Question: I'm looking for a voting algorithm that picks the winners based on combination of majority of votes and number of votes.
> Our company has a cereal bar. We have room for 3 different cereals. We
want to allow our employees to vote on which cereals they want.We
don't want to strictly pick the top 3 winners based on popularity
because there may be a minority of employees who can only eat 1
particular cereal (for whatever reason) and we'd like to give them
special allowance as possible.
Given the following vote outcome, here is the results we'd like the algorithm to give us.

I'm looking for an algorithm that does this kind of ranking. If you can at least provide the name of what I'm looking for that would be a big help as I could search for it better. :)
Thanks!
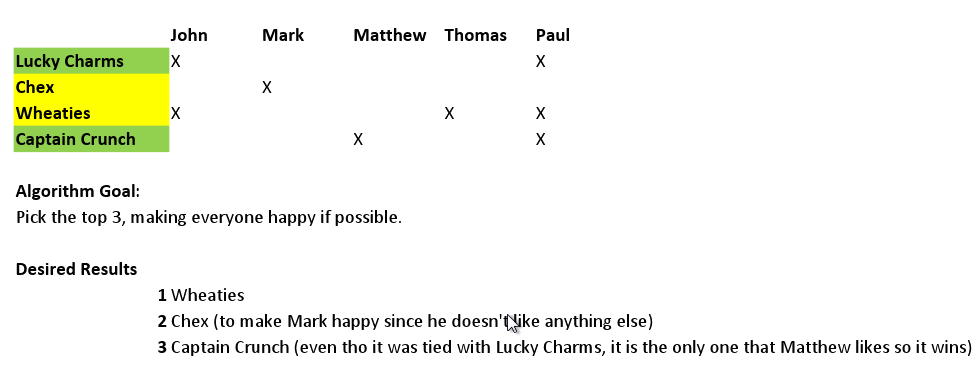
Answer: You may want to consider generalizations of <URL>.
The idea for this paradigms is to create a bipartite graph where the nodes are people and cereals, with an edge between person 'p' and cereal 'c' if 'p' voted for 'c'. The goal is to select 3 cereals such that the graph resulting from removing all other cereals is
1. connected (everyone will eat at least one of the selected cereals), and
2. maximizes the minimum/average degree of each person (maximizes min/avg happiness)
You could instead think about this as a <URL>. In this case, you have sets 'C1,C2,...,Cm' where 'Ci' is the set of people who like cereal 'i'. For you example, taking the cereals and people in the order listed in the table, you have
'''
C1 = {1,5}
C2 = {2}
C3 = {1,4,5}
C4 = {3,5}
'''
Let 'n' be the number of people, so that 'Ci' is a subset of '{1,2,...,n}'. The goal is to find 'k' sets such that the cardinality of the union is maximized. If multiple solutions exist, choose the one that minimizes the cardinality of intersections (minimizes the amount by which one person dominates) or maximizes the number of times the least frequent element is repeated (maximizes the happiness of the least happy person).
For this example, there smallest 'k' for which all elements are covered is 'k=3' and it gives the unique solution 'C2,C3,C4'.
However you look at it, you have an NP-problem, but there are known algorithms to solve them (check the wikipedia articles for references).